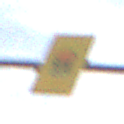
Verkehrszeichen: FahrzeugeMitWassergefaehrdenderLadungOhnePfeilsymbol
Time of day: MorningAfternoon
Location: Outdoor (Suburban)
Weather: PartlyCloudy
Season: NotSpecified
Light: Natural